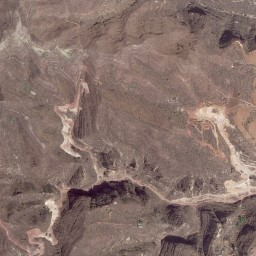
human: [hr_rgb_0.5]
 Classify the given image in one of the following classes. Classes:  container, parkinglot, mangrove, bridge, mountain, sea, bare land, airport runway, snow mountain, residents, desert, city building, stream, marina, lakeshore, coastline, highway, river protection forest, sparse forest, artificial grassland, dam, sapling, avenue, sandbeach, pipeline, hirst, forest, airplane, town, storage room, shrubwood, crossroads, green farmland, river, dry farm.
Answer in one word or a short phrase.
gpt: mountain